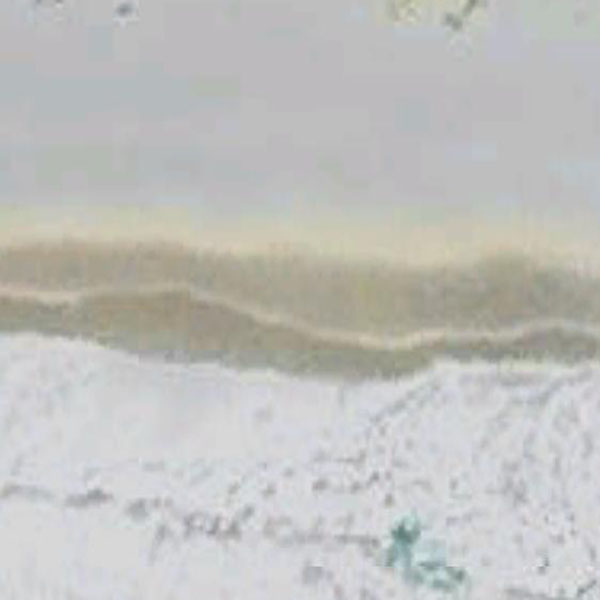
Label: Beach